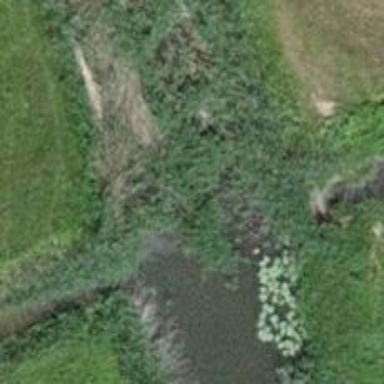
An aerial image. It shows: Ditch serving as waterway.